Interaction volume radius: 5 \u00c5
Interaction volume height: 15 \u00c5
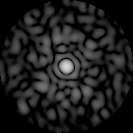
Disorder parameter: 0.8296